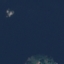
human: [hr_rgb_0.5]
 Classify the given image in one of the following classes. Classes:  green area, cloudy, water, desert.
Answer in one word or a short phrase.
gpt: water